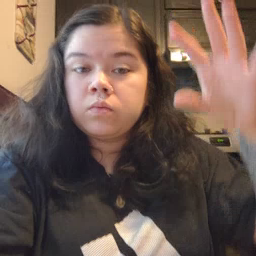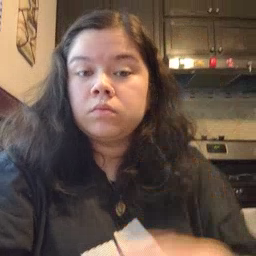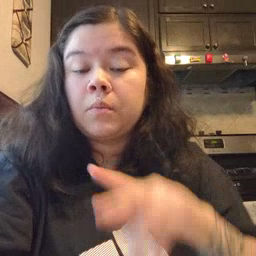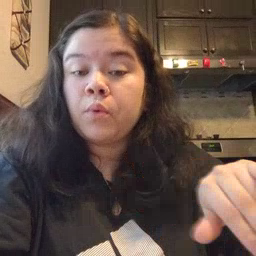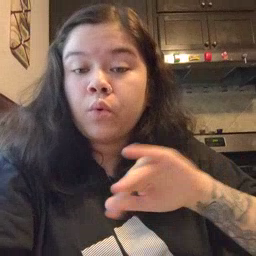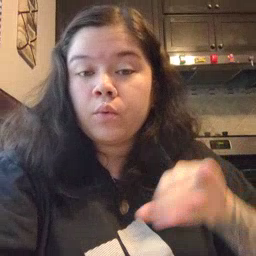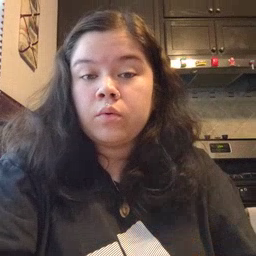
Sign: pool